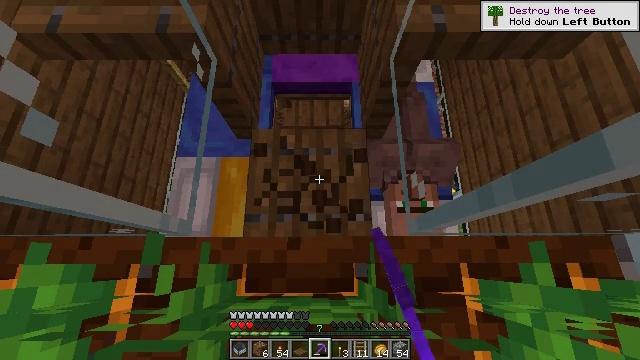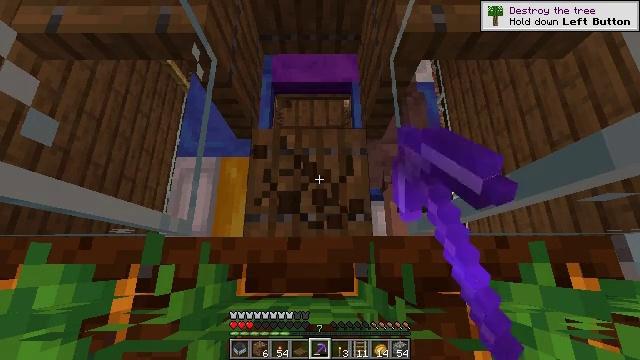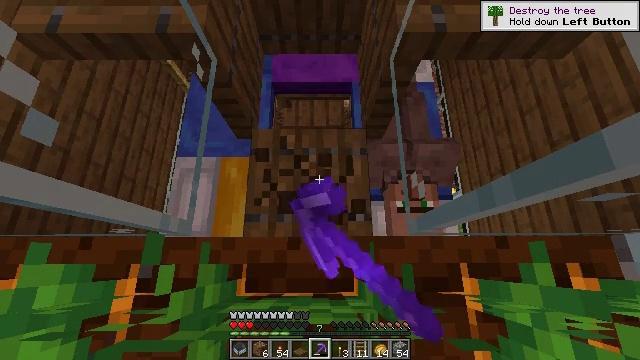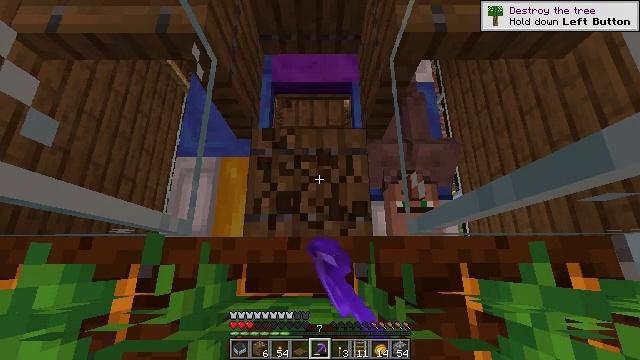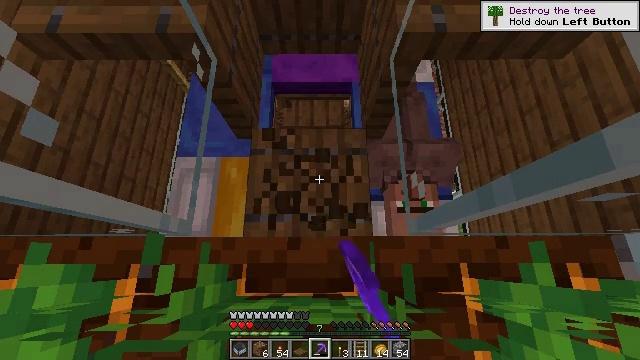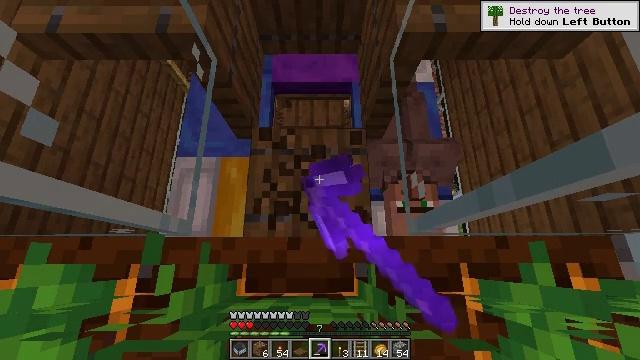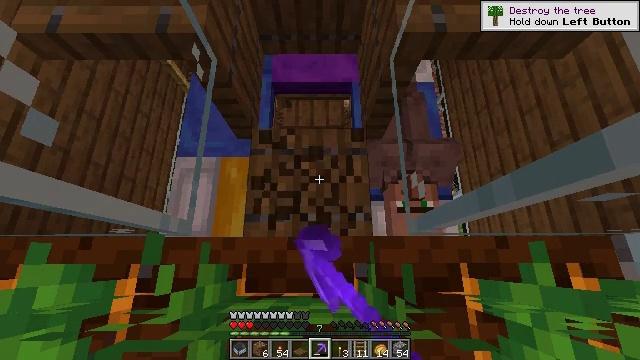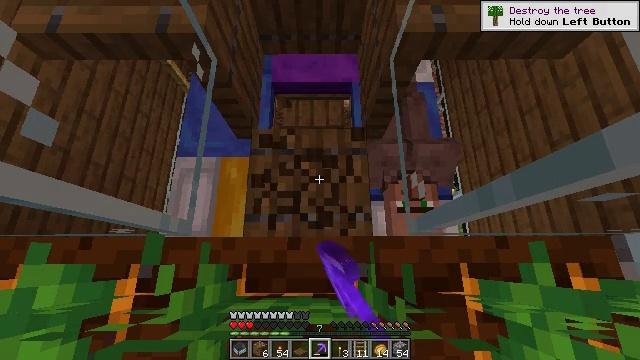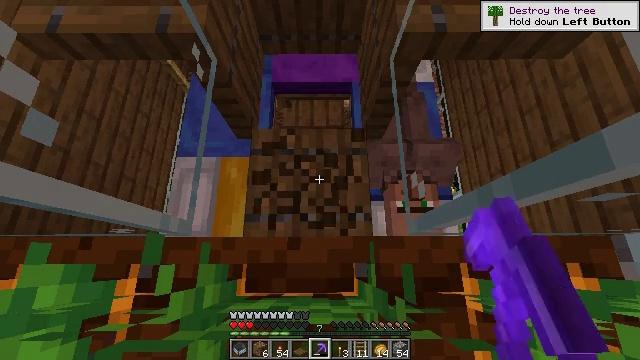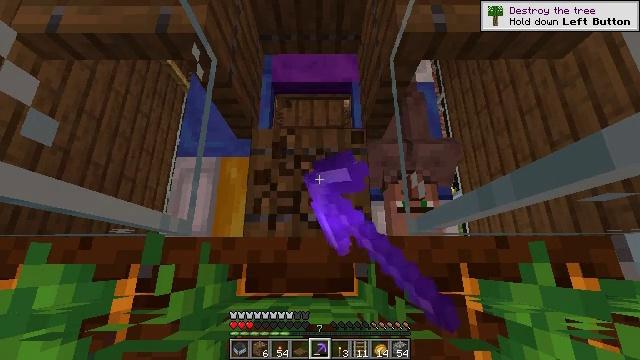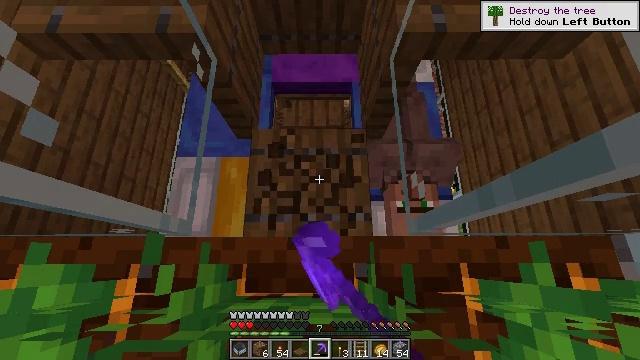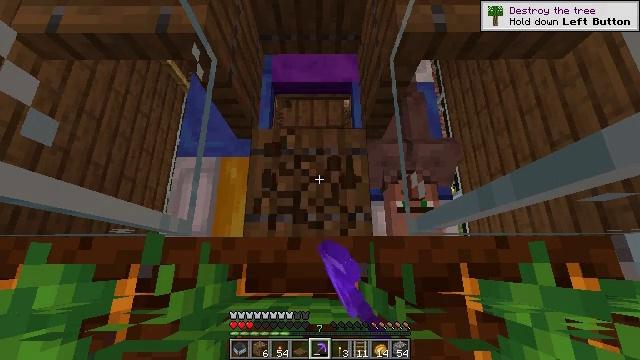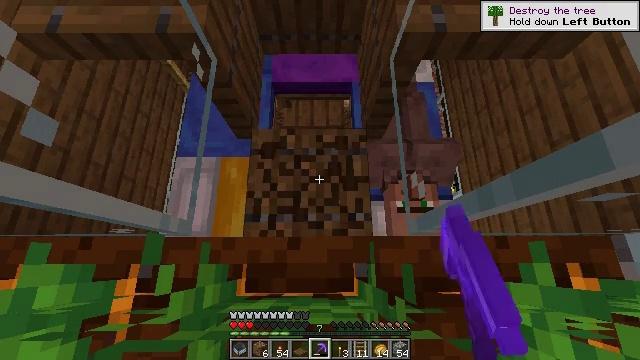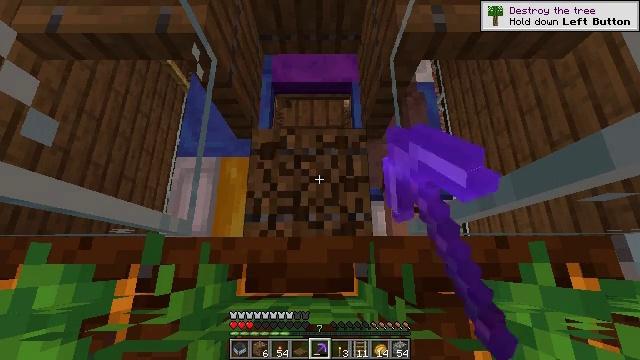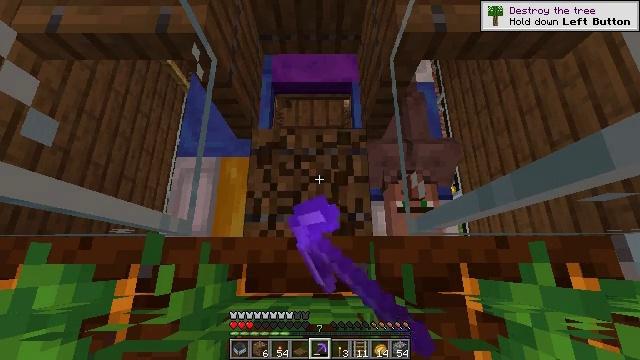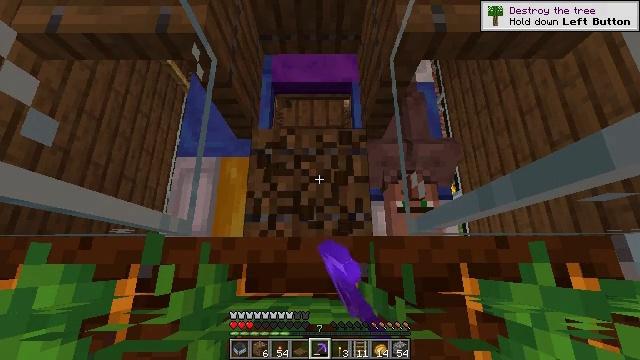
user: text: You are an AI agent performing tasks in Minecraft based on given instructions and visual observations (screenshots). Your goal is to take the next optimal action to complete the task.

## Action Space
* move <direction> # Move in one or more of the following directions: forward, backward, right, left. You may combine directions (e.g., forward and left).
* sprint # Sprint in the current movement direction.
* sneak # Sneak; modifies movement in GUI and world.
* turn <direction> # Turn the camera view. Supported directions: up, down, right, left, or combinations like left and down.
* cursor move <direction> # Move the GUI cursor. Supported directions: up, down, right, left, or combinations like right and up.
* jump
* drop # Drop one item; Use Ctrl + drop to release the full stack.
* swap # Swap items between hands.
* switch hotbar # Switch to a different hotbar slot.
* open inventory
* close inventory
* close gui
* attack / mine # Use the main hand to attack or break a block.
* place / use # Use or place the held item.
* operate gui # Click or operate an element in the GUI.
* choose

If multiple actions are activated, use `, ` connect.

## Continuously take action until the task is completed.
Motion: motion action
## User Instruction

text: Break the spruce trapdoor from a structure.
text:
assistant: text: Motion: sneak, attack / mine
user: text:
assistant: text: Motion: sneak, attack / mine
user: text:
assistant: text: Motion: sneak, attack / mine
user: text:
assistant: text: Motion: sneak, attack / mine
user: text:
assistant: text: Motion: sneak, attack / mine
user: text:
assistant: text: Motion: sneak, attack / mine
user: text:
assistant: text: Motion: sneak, attack / mine
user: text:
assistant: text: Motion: sneak, attack / mine
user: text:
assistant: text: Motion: sneak, attack / mine
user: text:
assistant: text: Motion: sneak, attack / mine
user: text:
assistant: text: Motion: sneak, attack / mine
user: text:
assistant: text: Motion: sneak, attack / mine
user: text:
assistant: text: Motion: sneak, attack / mine
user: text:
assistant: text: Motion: sneak, attack / mine
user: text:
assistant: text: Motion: sneak, attack / mine
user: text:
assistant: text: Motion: sneak, attack / mine
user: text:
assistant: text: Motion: sneak, attack / mine
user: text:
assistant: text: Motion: sneak, attack / mine
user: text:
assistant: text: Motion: sneak, attack / mine
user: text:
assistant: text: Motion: sneak, attack / mine
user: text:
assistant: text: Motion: sneak, attack / mine
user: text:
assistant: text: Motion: sneak, attack / mine
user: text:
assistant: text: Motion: sneak, attack / mine
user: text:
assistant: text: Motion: sneak, attack / mine
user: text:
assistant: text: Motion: sneak, attack / mine
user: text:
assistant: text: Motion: sneak, attack / mine